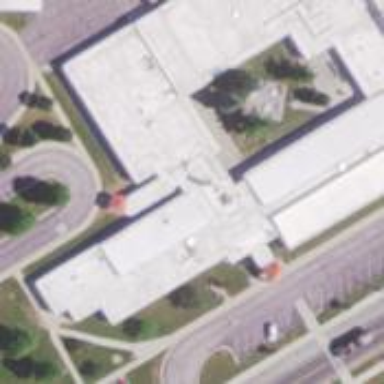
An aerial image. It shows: School.